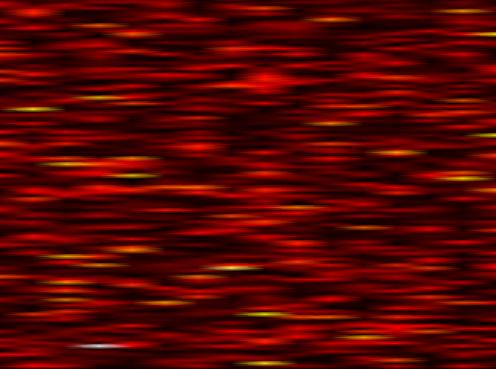
Label: FOFDM